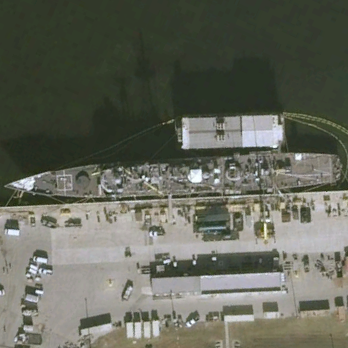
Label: cruiser